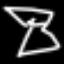
Label: hourglass